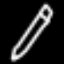
Label: pencil